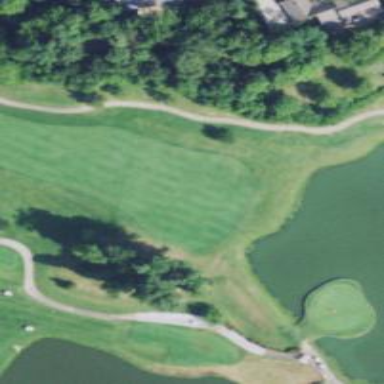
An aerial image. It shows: Golf hole.